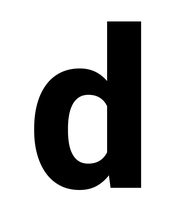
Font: Roboto_ExtraBold